Interaction volume radius: 5 \u00c5
Interaction volume height: 10 \u00c5
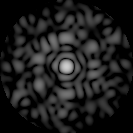
Disorder parameter: 0.8236